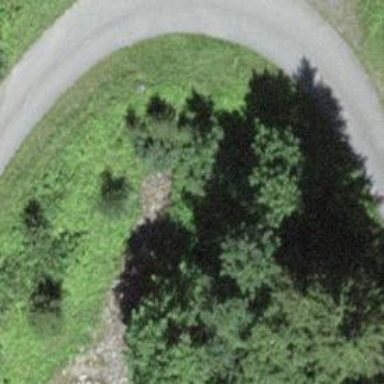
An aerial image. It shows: Culvert tunnel.